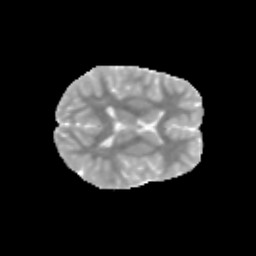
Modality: MD
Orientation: axial
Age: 10
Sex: female
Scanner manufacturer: siemens
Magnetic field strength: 3 T
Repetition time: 3.8 s
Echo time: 0.07 s